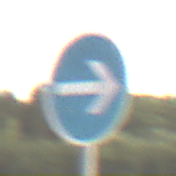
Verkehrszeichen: VorgeschriebeneFahrtrichtungHierRechts
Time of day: SunriseSunset
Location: Outdoor (Nature)
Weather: Clear
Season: NotSpecified
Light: Natural